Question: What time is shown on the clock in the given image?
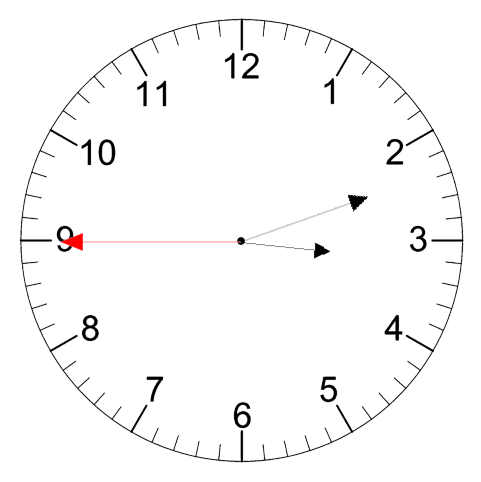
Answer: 03:11:45